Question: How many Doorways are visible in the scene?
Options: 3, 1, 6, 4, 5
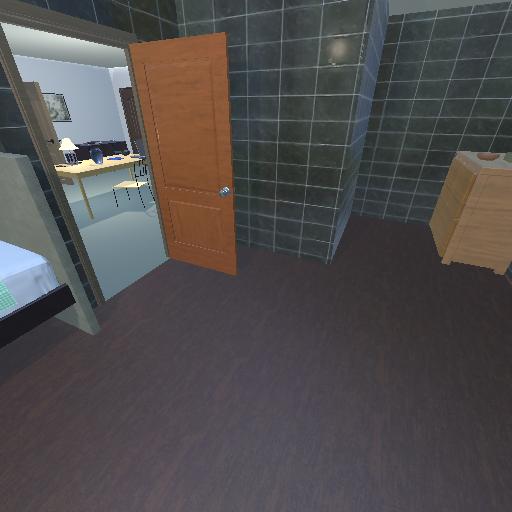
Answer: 3